Question: Stackers,
So i have this spreadsheet, looks something like this....

I would like to create some sort of macro, that would look at the value 1 or 2 and start summing in "# in 90 Days" column for 90 days from where the value 1 or 2 is entered.
Is it possible what i am trying to do, or i keep doing this which i already have been doing. --> '=sum(xxxx:xxxx)'
Thanks for any and all help.
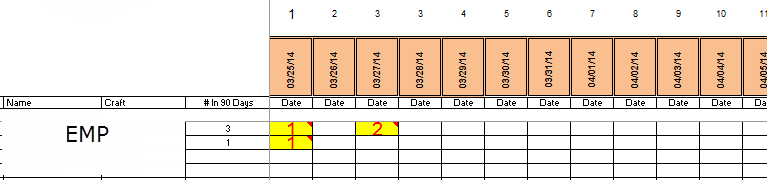
Answer: Ok, so here's my stab at it...and it's probably overkill, but it was kind of fun to figure out, so I'd thought I'd share. I made it as a UDF (user defined function) so you should put it in a separate module (it won't work if you put it in the code behind of one of the sheets).
You use it like:
'''
=Sum90Days(E2:DA2)
'''
where the range parameter encompasses the entire grid. So in my example, the range of possibilities is E2 to DA2. The first data point may be in cell J2, so the function will sum from J2 to 90 cells later.
At any rate, it's pretty straight forward and you should be able to modify to suit. Just put the formula in the first "# In 90 Days" cell and copy down.
'''
Function Sum90Days(possibleRange As Range)
Dim firstValue As Variant
firstValue = possibleRange.Find("*", After:=possibleRange.Columns(possibleRange.Columns.Count), SearchOrder:=xlByColumns, LookIn:=xlValues, SearchDirection:=xlNext).Column
Sum90Days = Application.Sum(Range(Cells(possibleRange.Row, firstValue), Cells(possibleRange.Row, firstValue + 90)))
End Function
'''
Let me know if it gets you close and or if you're having any problems...
So it occurred to me that you may have data AFTER your table, which you probably don't want to include in the summing. This finds the starting point, then checks if the end point is outside of the table. If it is, then it only includes up to the end of the table, otherwise it goes from the starting value to starting value + 90:
'''
Function Sum90Days(possibleRange As Range)
Dim firstValue As Variant
Dim lastValue As Variant
firstValue = possibleRange.Find("*", After:=possibleRange.Columns(possibleRange.Columns.Count), SearchOrder:=xlByColumns, LookIn:=xlValues, SearchDirection:=xlNext).Column
lastValue = Application.Min(firstValue + 90, possibleRange.Columns.Count)
Sum90Days = Application.Sum(Range(Cells(possibleRange.Row, firstValue), Cells(possibleRange.Row, firstValue + 90)))
End Function
'''
Ok, as requested below is a macro that does the same thing. You use it generally the same way, you have to put in the columns that make up the summing area. For instance, calling the macro like this will iterate over the table range and populate just the appropriate values:
'''
Sub test()
Call Sum90DaysMacro(Range("F14:DA50000"))
End Sub
'''
Even though your passing in a huge section, the macro finds the first and last used values in the table you pass it to only iterate through the used section.
the first row value is the start of the table (in this case 14). The last row can be some absurdly big value, like 50k). The reason I did it this way was because I had no idea where the table starts from your screenshot above. This will give you enough flexibility and saved me a bit of time having to figure out where the table starts and where it ends. There may be better ways, but you get what you pay for...
Second to last bit...make sure you copy the macro and the two helper functions First and Last.
Last bit...While I could add in the coloring part, I thought I'd leave something for you to try. It's not that hard and you should be able to figure it out with a combination of googling and macro recording. If you get stuck, please post what you tried and I'll get you going in the right direction.
Good luck!
'''
Sub Sum90DaysMacro(tableRange As Range)
With Application
.ScreenUpdating = False
.Calculation = xlCalculationManual
End With
Dim firstValue As Variant
Dim lastValue As Variant
Dim firstRow As Long
Dim lastRow As Long
Dim lastColumn As Long
Dim firstColumn As Long
Dim i As Long
lastColumn = Last(2, tableRange)
lastRow = Last(1, tableRange)
firstColumn = First(2, tableRange)
firstRow = First(1, tableRange)
For i = firstRow To lastRow
firstValue = Application.Max(firstColumn, First(2, Range(Cells(i, firstColumn), Cells(i, lastColumn))))
lastValue = Application.Min(firstValue + 90, lastColumn)
Cells(i, firstColumn - 1).Value = Application.Sum(Range(Cells(i, firstValue), Cells(i, firstValue + 90)))
Next i
With Application
.ScreenUpdating = True
.Calculation = xlCalculationAutomatic
End With
End Sub
Function Last(choice As Long, rng As Range)
'Ron de Bruin, 5 May 2008
' 1 = last row
' 2 = last column
' 3 = last cell
Dim lrw As Long
Dim lcol As Long
Select Case choice
Case 1:
On Error Resume Next
Last = rng.Find(What:="*", _
After:=rng.Cells(1), _
Lookat:=xlPart, _
LookIn:=xlFormulas, _
SearchOrder:=xlByRows, _
SearchDirection:=xlPrevious, _
MatchCase:=False).Row
On Error GoTo 0
Case 2:
On Error Resume Next
Last = rng.Find(What:="*", _
After:=rng.Cells(1), _
Lookat:=xlPart, _
LookIn:=xlFormulas, _
SearchOrder:=xlByColumns, _
SearchDirection:=xlPrevious, _
MatchCase:=False).Column
On Error GoTo 0
Case 3:
On Error Resume Next
lrw = rng.Find(What:="*", _
After:=rng.Cells(1), _
Lookat:=xlPart, _
LookIn:=xlFormulas, _
SearchOrder:=xlByRows, _
SearchDirection:=xlPrevious, _
MatchCase:=False).Row
On Error GoTo 0
On Error Resume Next
lcol = rng.Find(What:="*", _
After:=rng.Cells(1), _
Lookat:=xlPart, _
LookIn:=xlFormulas, _
SearchOrder:=xlByColumns, _
SearchDirection:=xlPrevious, _
MatchCase:=False).Column
On Error GoTo 0
On Error Resume Next
Last = rng.Parent.Cells(lrw, lcol).Address(False, False)
If Err.Number > 0 Then
Last = rng.Cells(1).Address(False, False)
Err.Clear
End If
On Error GoTo 0
End Select
End Function
Function First(choice As Long, rng As Range)
'Ron de Bruin, 5 May 2008
' 1 = last row
' 2 = last column
' 3 = last cell
Dim lrw As Long
Dim lcol As Long
Select Case choice
Case 1:
On Error Resume Next
First = rng.Find(What:="*", _
After:=rng.Cells(1), _
Lookat:=xlPart, _
LookIn:=xlFormulas, _
SearchOrder:=xlByRows, _
SearchDirection:=xlNext, _
MatchCase:=False).Row
On Error GoTo 0
Case 2:
On Error Resume Next
First = rng.Find(What:="*", _
After:=rng.Cells(1), _
Lookat:=xlPart, _
LookIn:=xlFormulas, _
SearchOrder:=xlByColumns, _
SearchDirection:=xlNext, _
MatchCase:=False).Column
On Error GoTo 0
Case 3:
On Error Resume Next
lrw = rng.Find(What:="*", _
After:=rng.Cells(1), _
Lookat:=xlPart, _
LookIn:=xlFormulas, _
SearchOrder:=xlByRows, _
SearchDirection:=xlNext, _
MatchCase:=False).Row
On Error GoTo 0
On Error Resume Next
lcol = rng.Find(What:="*", _
After:=rng.Cells(1), _
Lookat:=xlPart, _
LookIn:=xlFormulas, _
SearchOrder:=xlByColumns, _
SearchDirection:=xlNext, _
MatchCase:=False).Column
On Error GoTo 0
On Error Resume Next
First = rng.Parent.Cells(lrw, lcol).Address(False, False)
If Err.Number > 0 Then
First = rng.Cells(1).Address(False, False)
Err.Clear
End If
On Error GoTo 0
End Select
End Function
'''